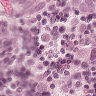
Metastatic tissue present: yes